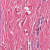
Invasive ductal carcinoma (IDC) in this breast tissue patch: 0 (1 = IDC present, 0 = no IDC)